Interaction volume radius: 10 \u00c5
Interaction volume height: 10 \u00c5
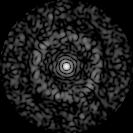
Disorder parameter: 0.8483